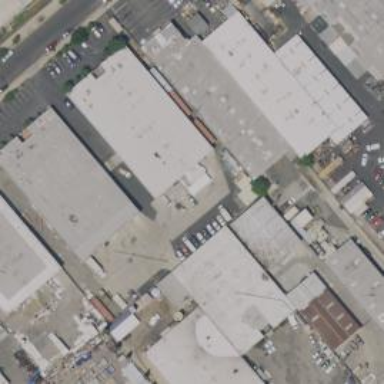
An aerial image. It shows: Industrial building.